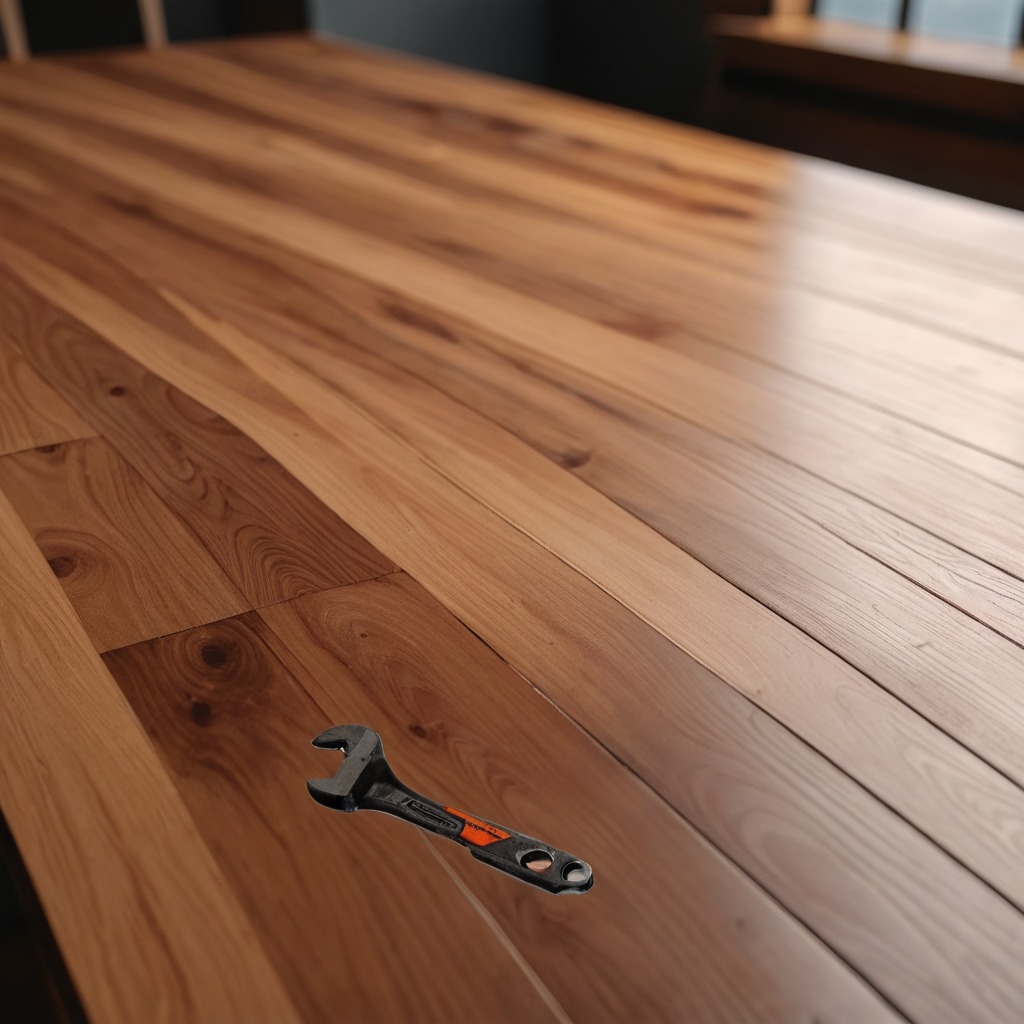
An wrench is lying on a wooden table in a carpentry studio.